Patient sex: M
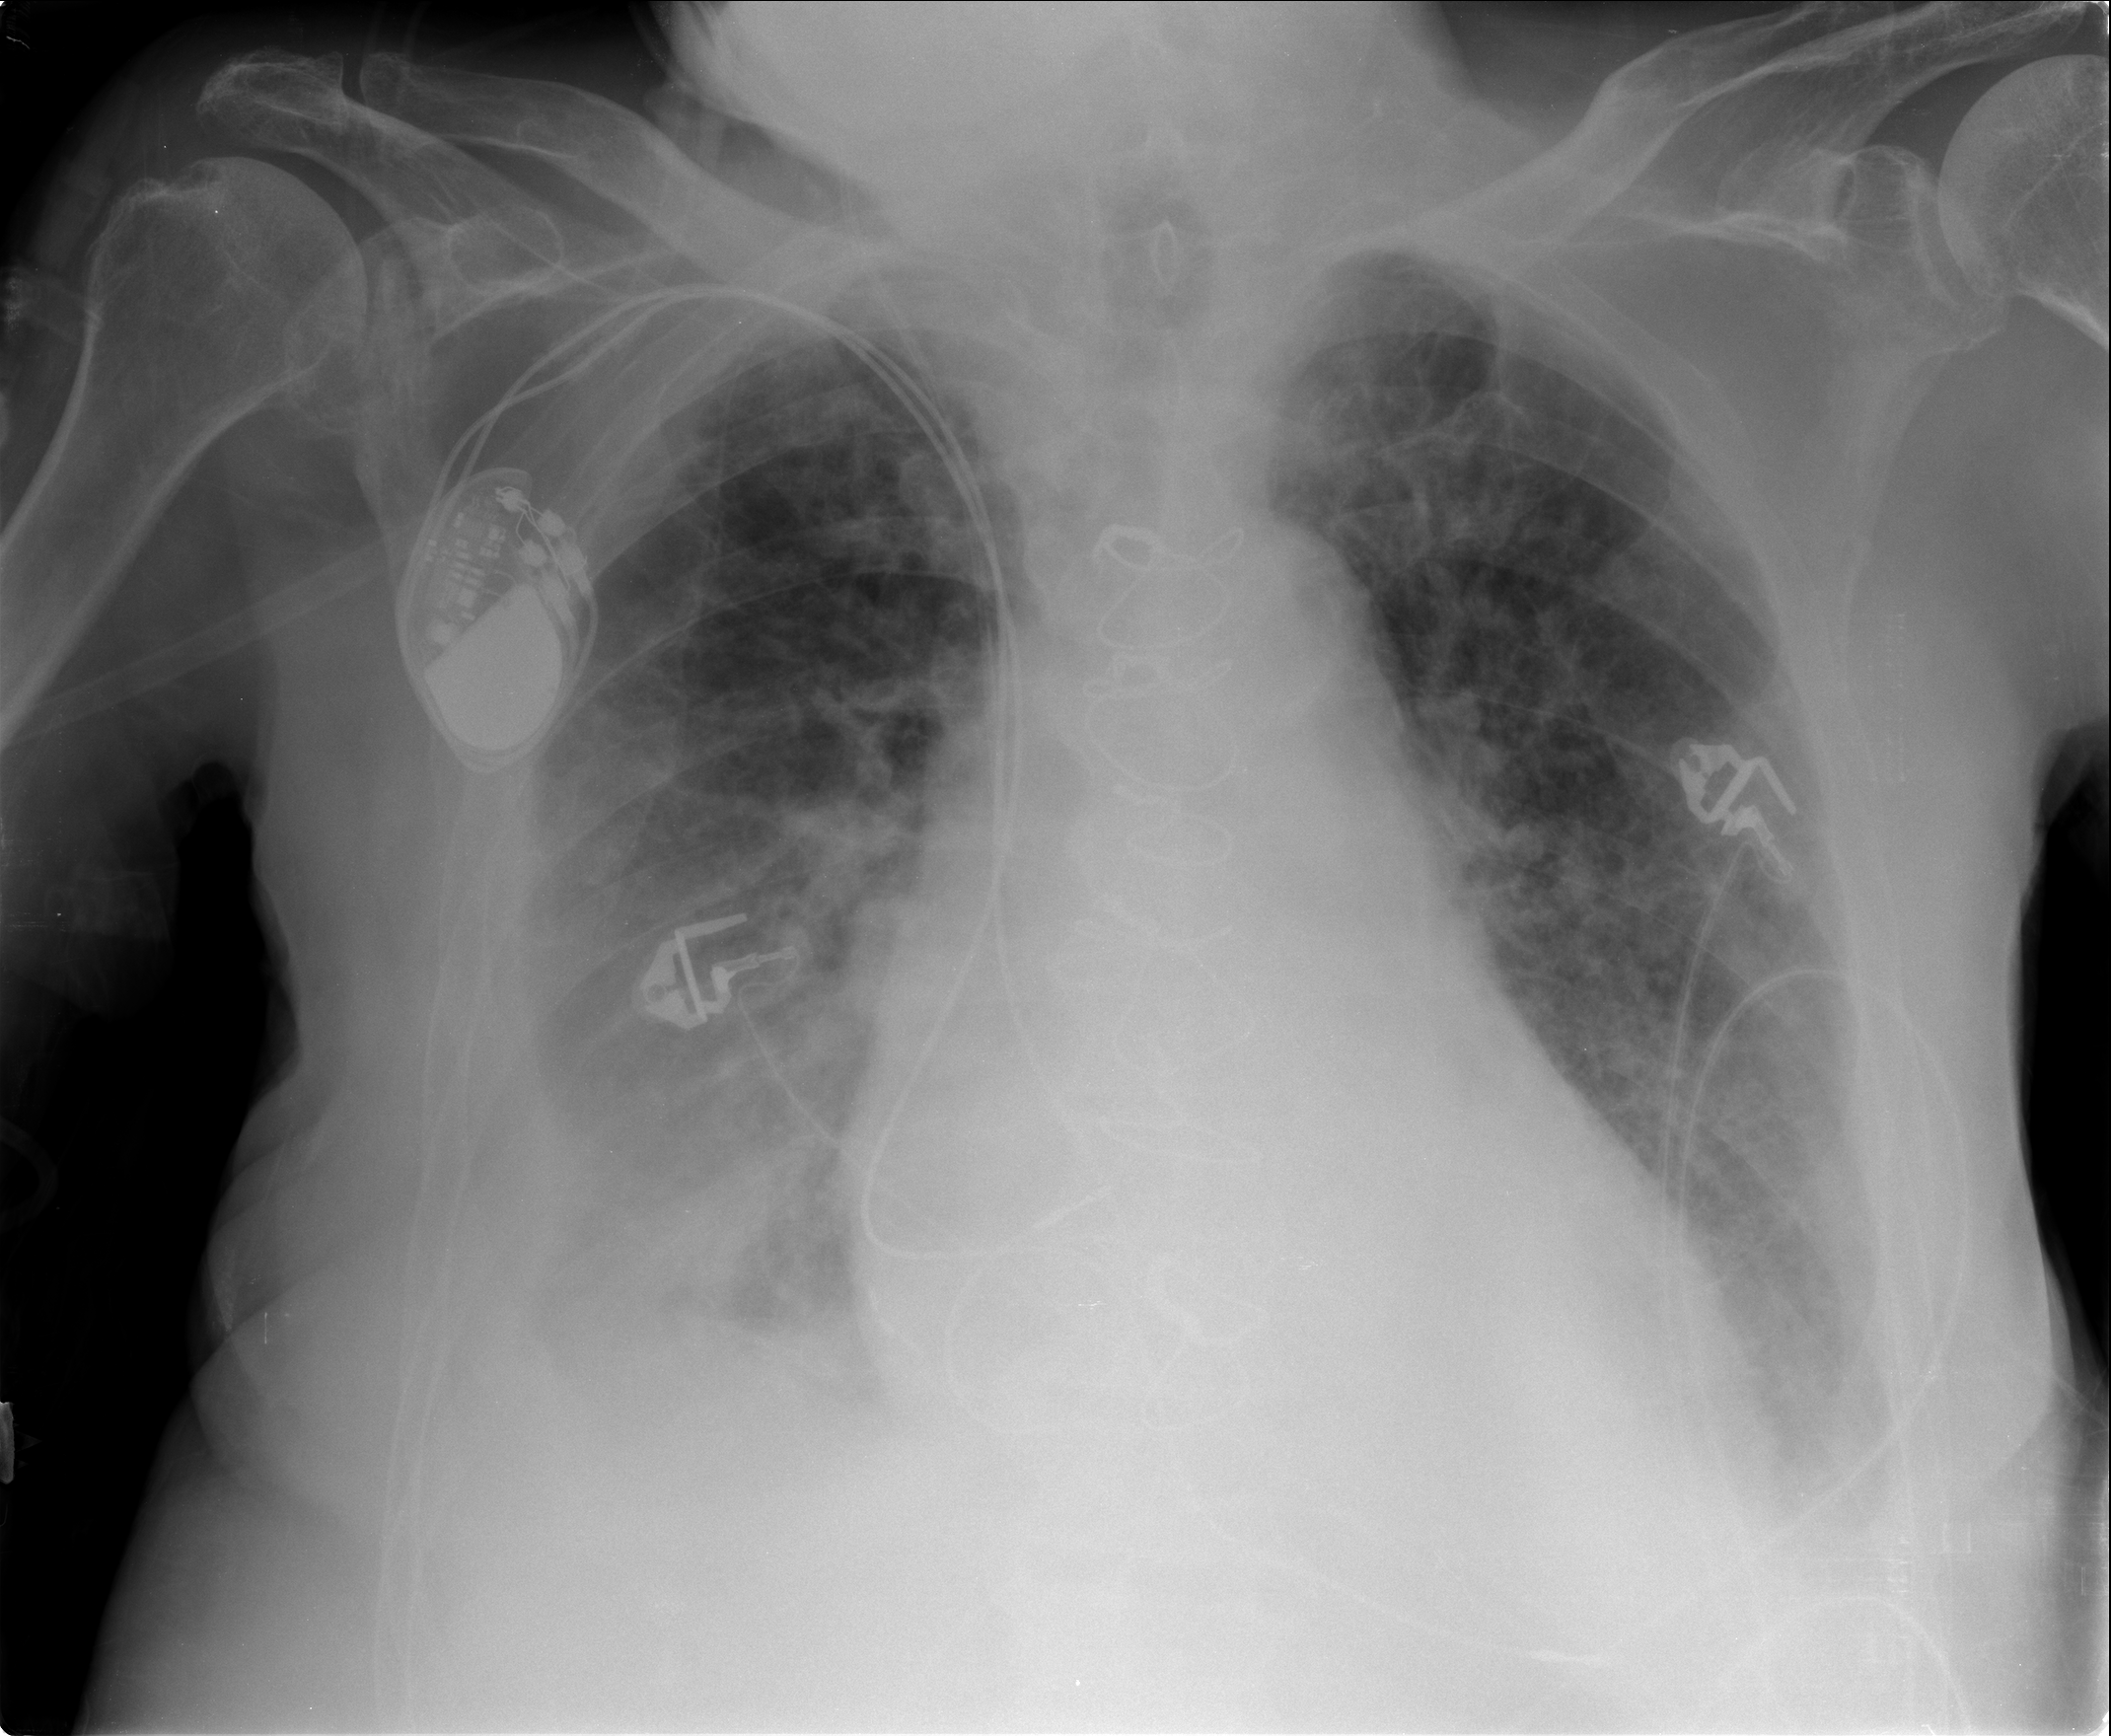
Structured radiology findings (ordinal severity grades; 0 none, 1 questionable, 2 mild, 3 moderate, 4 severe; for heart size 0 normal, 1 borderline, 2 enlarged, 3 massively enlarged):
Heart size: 2
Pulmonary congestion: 2
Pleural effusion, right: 3
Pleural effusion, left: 2
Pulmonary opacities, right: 3
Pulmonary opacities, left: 2
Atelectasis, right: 3
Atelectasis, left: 2